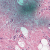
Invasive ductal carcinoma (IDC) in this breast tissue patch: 0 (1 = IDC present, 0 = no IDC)